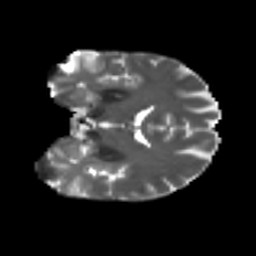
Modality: T2w
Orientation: coronal
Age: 46
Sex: male
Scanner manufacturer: ge
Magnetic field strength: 3 T
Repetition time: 7.8 s
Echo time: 0.061 s